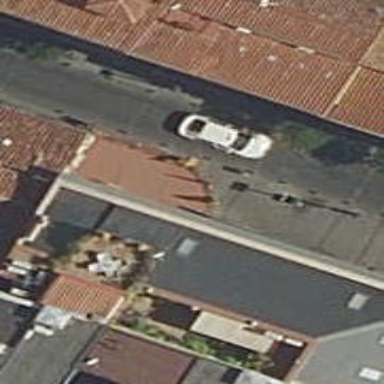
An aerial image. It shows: Café.